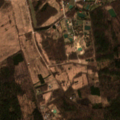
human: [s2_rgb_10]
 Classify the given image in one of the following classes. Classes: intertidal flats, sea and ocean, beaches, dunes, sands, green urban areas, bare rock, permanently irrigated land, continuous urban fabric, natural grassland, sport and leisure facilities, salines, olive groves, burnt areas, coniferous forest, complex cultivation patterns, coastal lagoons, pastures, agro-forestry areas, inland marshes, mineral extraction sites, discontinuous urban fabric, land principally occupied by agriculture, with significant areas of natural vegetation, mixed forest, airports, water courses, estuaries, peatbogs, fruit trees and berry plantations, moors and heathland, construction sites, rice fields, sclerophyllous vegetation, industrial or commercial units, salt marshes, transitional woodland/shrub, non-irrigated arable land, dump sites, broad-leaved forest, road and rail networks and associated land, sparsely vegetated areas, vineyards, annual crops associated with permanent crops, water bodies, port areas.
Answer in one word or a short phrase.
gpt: non-irrigated arable land, land principally occupied by agriculture, with significant areas of natural vegetation, coniferous forest, mixed forest